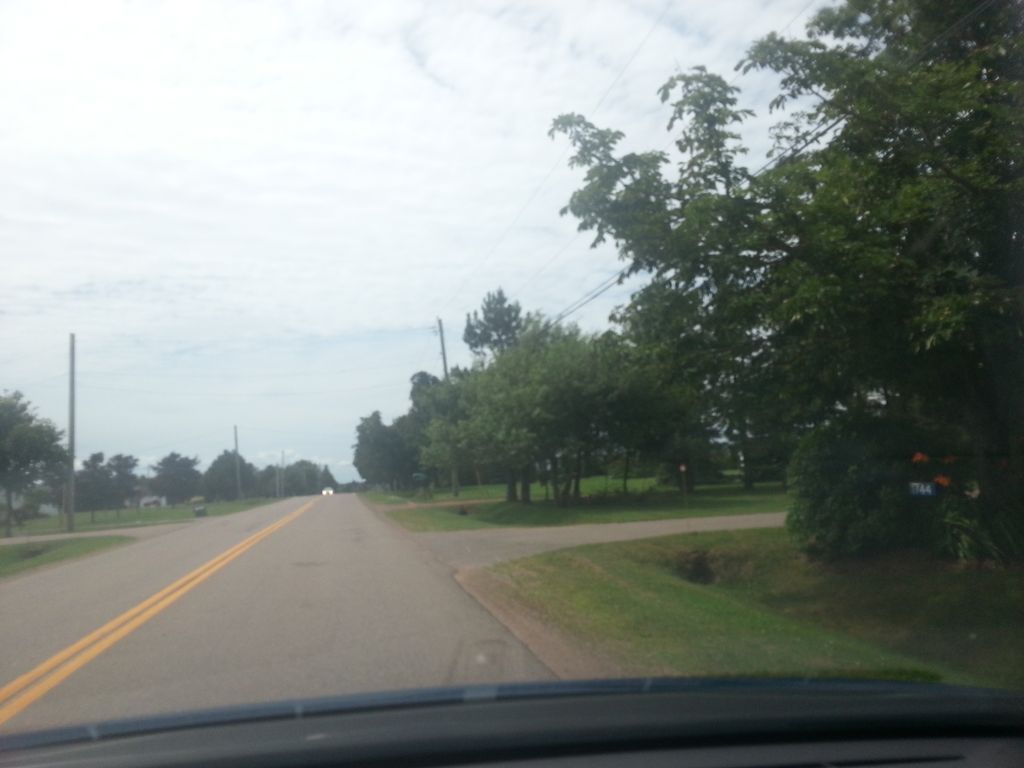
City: charlottetown